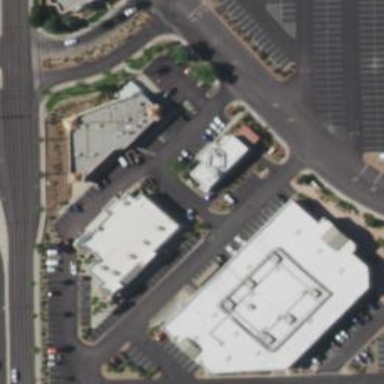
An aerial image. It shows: Retail building that houses furniture shop.